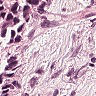
Metastatic tissue present: yes